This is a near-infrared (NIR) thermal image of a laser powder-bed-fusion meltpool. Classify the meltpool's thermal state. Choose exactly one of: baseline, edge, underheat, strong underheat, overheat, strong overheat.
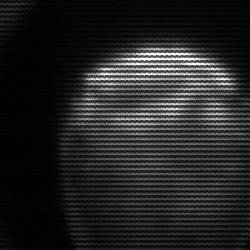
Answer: edge